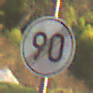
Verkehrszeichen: EndeGeschwindigkeit90
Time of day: SunriseSunset
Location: Outdoor (Nature)
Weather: PartlyCloudy
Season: NotSpecified
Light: Natural